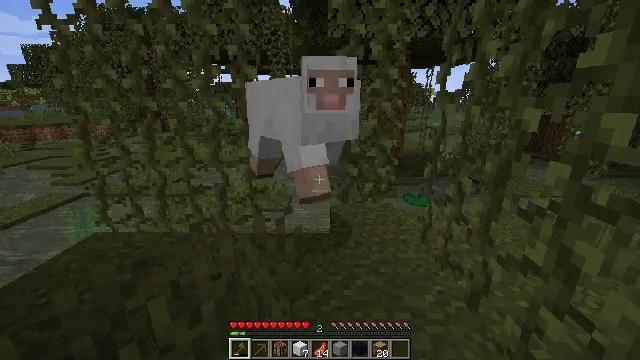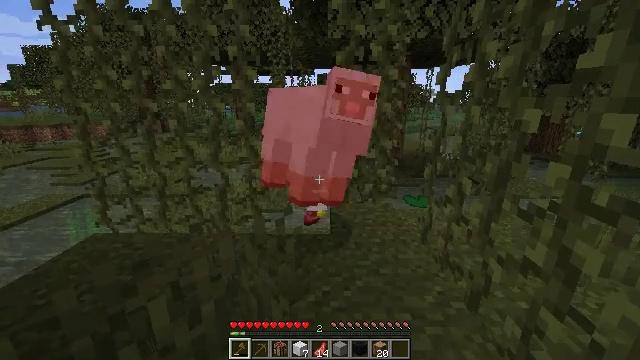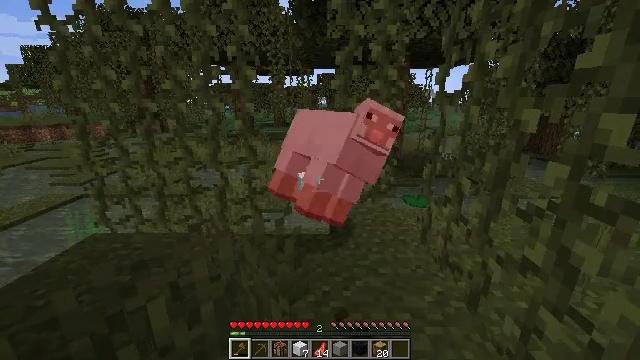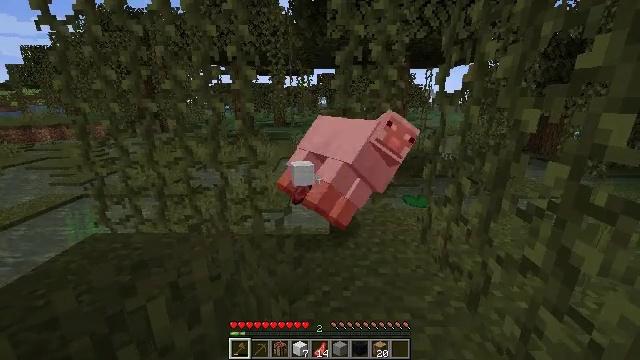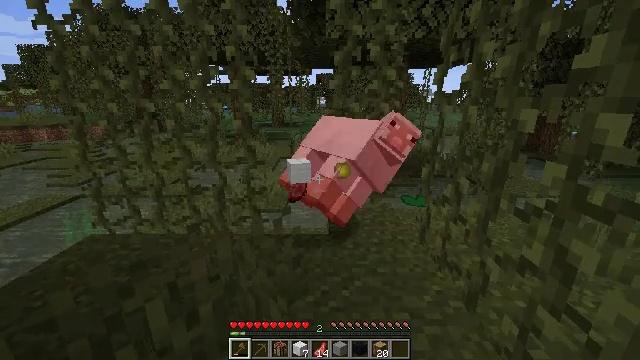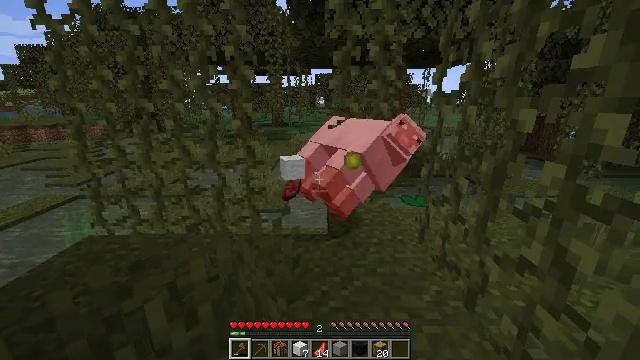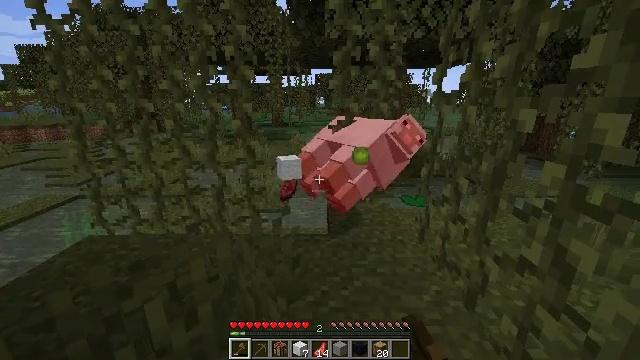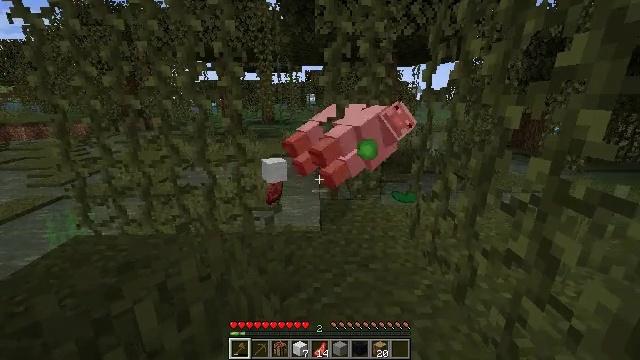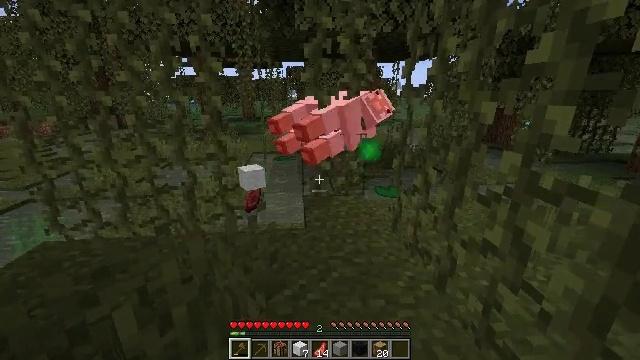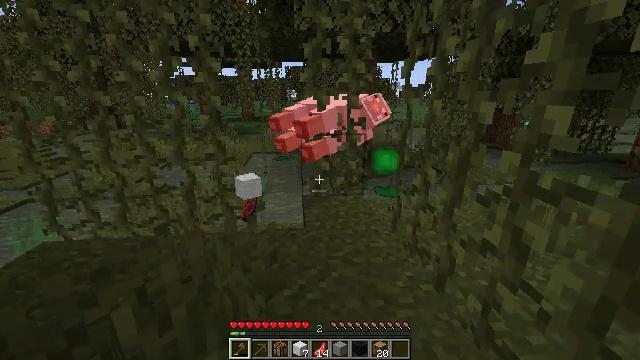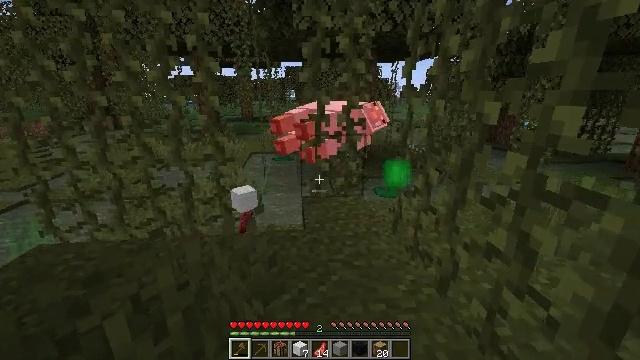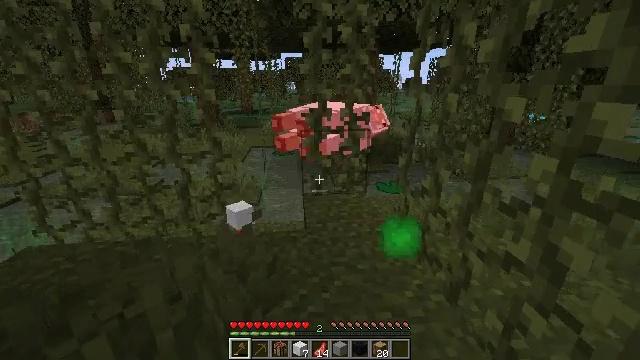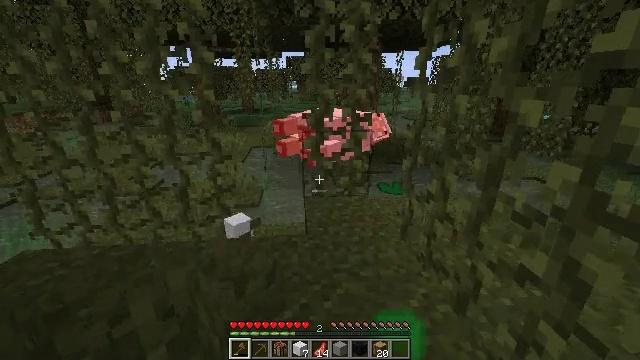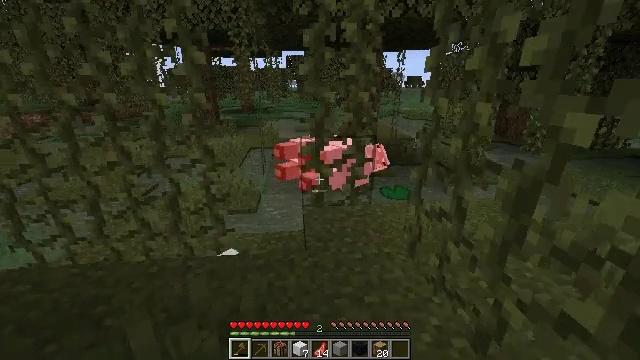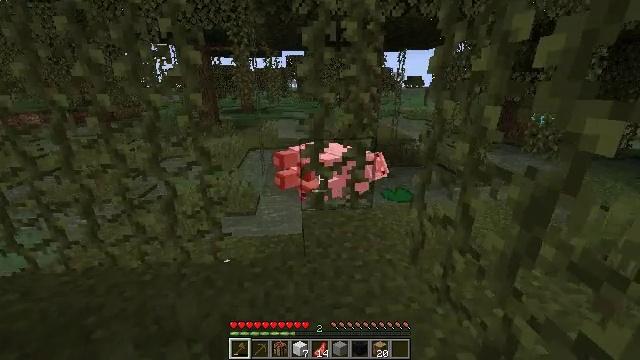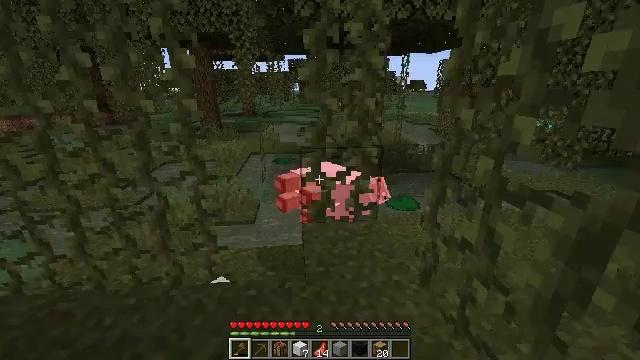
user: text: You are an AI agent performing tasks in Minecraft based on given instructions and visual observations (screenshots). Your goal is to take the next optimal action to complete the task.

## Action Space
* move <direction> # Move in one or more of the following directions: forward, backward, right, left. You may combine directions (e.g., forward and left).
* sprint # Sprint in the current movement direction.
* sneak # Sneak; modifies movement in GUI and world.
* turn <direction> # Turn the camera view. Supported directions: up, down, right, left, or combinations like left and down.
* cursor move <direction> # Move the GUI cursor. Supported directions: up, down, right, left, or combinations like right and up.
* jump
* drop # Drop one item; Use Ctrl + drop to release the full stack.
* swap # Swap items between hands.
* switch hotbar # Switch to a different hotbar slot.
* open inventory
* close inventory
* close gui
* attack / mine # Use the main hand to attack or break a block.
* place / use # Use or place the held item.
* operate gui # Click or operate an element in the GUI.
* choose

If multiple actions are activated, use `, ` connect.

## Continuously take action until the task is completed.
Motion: motion action
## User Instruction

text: Break the tree to get oak logs.
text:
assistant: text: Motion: attack / mine
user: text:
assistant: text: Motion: attack / mine
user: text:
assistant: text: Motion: attack / mine
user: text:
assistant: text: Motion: no_op
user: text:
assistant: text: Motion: attack / mine
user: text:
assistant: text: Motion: attack / mine
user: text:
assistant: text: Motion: turn right, attack / mine
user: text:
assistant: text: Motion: turn right
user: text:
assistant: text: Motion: no_op
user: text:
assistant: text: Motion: move forward
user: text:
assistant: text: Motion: move forward, turn down
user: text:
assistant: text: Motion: move forward
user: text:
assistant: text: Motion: move forward
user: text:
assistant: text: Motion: move forward
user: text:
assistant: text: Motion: move forward and move left
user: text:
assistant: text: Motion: move forward and move left, turn left and down
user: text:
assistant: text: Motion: move forward and move left, turn left and down
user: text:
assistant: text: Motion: move forward, turn down
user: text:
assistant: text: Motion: move forward
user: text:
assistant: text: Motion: move forward, turn down
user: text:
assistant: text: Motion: move forward, turn left and down
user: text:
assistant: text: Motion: move forward, turn left and down
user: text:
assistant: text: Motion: move forward, turn left and down
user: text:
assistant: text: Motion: move forward, turn left and down
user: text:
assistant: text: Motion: move forward, turn left and down
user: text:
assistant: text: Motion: turn left and down
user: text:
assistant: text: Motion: turn left and down
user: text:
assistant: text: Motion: turn left and down
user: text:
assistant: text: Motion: turn left and down
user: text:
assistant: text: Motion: turn left